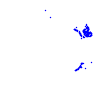
Particle: proton